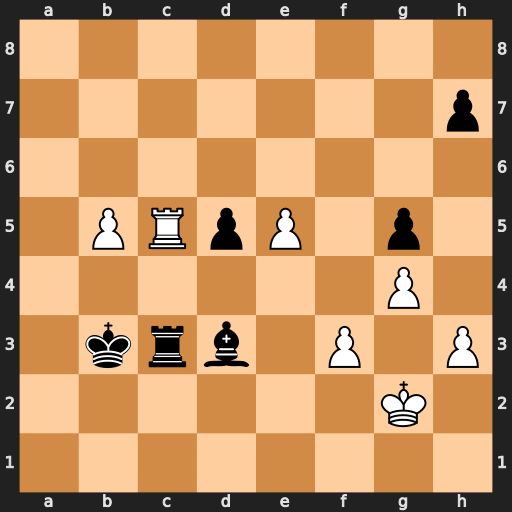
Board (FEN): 8/7p/8/1PRpP1p1/6P1/1krb1P1P/6K1/8
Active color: w
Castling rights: -
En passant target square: -
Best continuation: Rxc3+ Kxc3 b6 Ba6 e6